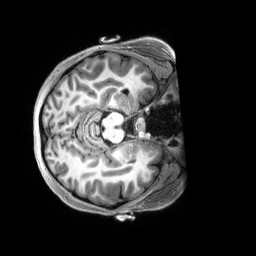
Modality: T1w
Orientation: axial
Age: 26
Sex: female
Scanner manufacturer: siemens
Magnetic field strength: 3 T
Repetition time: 2.5 s
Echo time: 0.00222 s